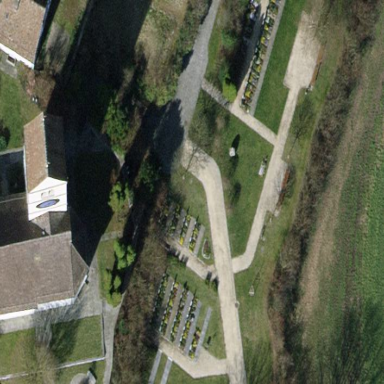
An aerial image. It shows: Cemetery.